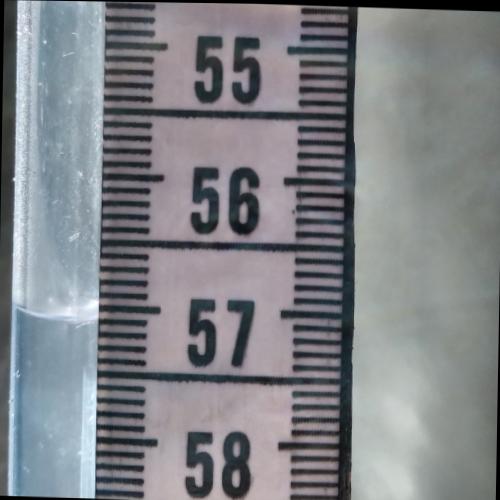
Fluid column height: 57.1 cm